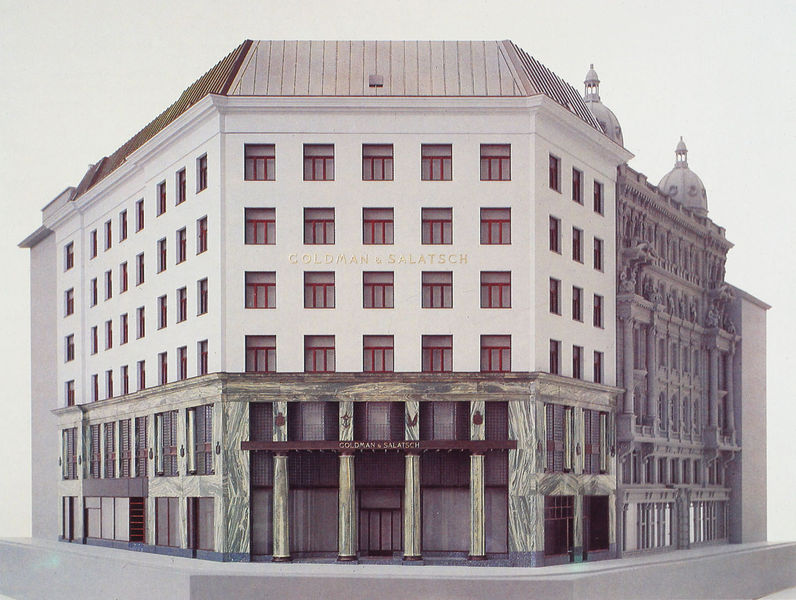
Titel: Michaelerhaus
Künstler: Adolf Loos
Standort: Wien, Michaelerplatz (EU - AUT)
Schlagwörter: gebäude, klassizismus, bank, marmorsockel